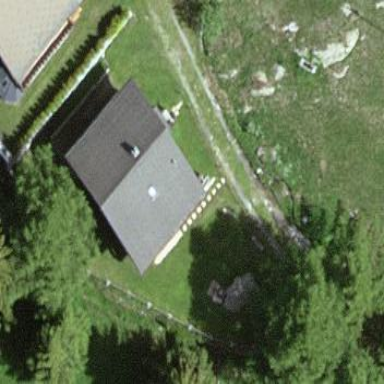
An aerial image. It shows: Simple and straightforward house.